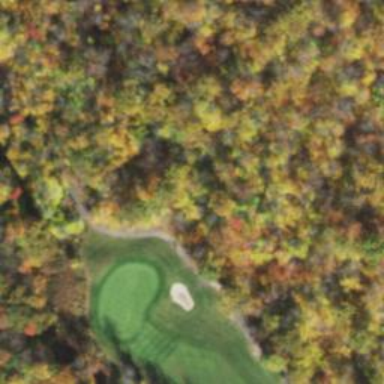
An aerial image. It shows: Service road used as golf cart path.